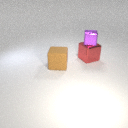
small purple metal cube above large red metal cube